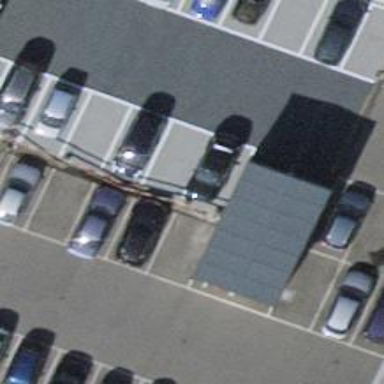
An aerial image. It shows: Car-sharing service available at this location.